Question: I'm making a drag and drop resizable template engine. I'm having a problem that I think isn't hard to fix, but I'm stuck.
'''
$(".getInfo").click(function(){
$("b").mousemove(function(){
var bodyColor = $("#bgcolor").css("backgroundColor");
$(this).css("background-color",bodyColor);
});
});
'''
'''
<div id="resizable1" class="drag resize getInfo">
<h3 class="ui-widget-header">slide show</h3>
</div>
'''

.
When the user clicks on any div where the class name is '.getinfo' and the user clicks any color in the colorpicker I want to assign it to the clicked div. I was try using above code but had no luck.
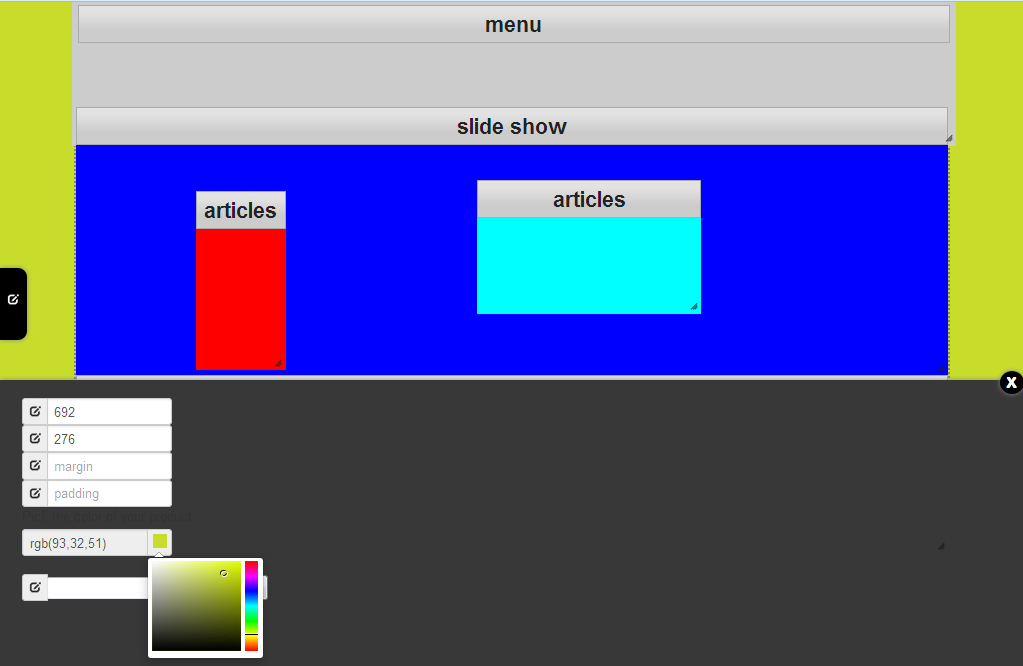
Answer: Don't bind your 'mousemove' for the colour picker inside that 'click'. They need to be separate. Try this:
'''
var bodyColor = "#FFFFFF"; //declared globally, default to a color
$("b").mousemove(function(){
bodyColor = $("#bgcolor").css("backgroundColor");
});
$(".getInfo").click(function(){
$(this).css("background-color",bodyColor);
});
'''